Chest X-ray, AP view. Patient: 41 years old, sex F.
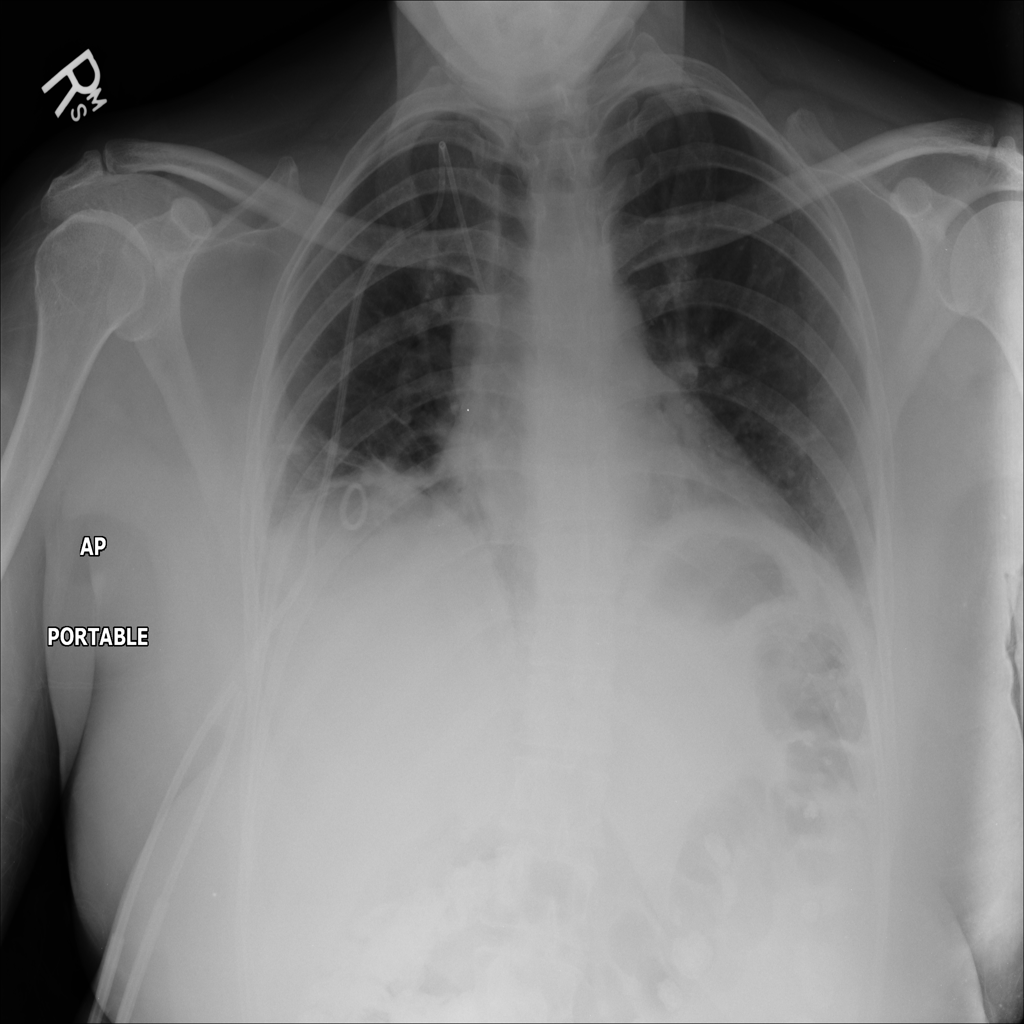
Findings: Atelectasis